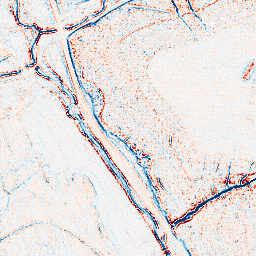
Category: edge_preserving
Decomposition family: bilateral
Decomposition parameters: d: 5
sigma_color: 50
sigma_space: 75
Upsampling method: sinc_blackman
Upsampling parameters: scale: 2
kernel_size: 4
Upsampling scale: 2